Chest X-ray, PA view. Patient: 49 years old, sex M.
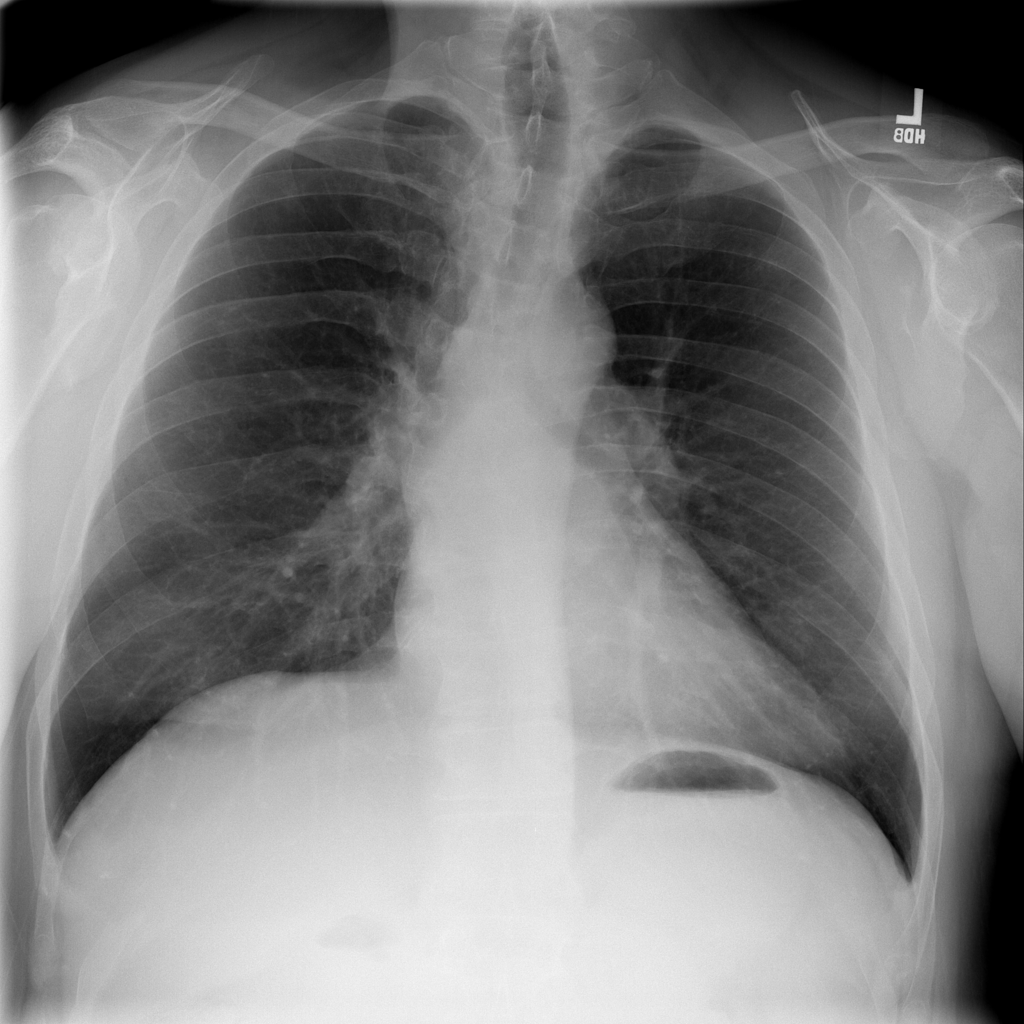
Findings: No Finding